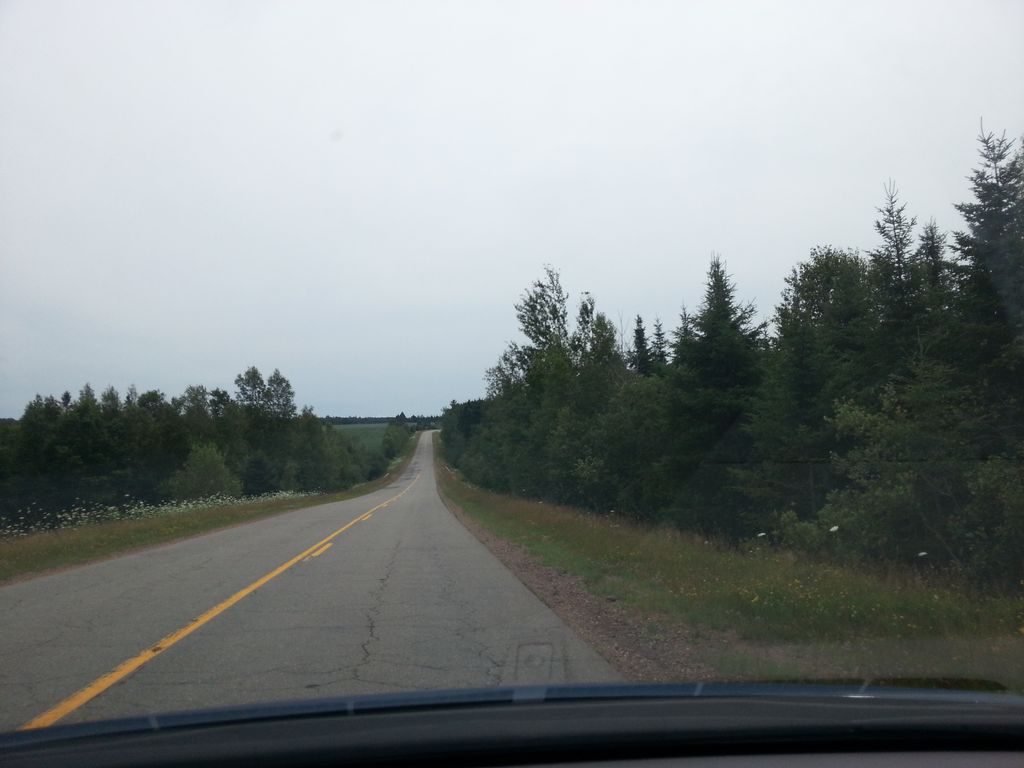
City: charlottetown